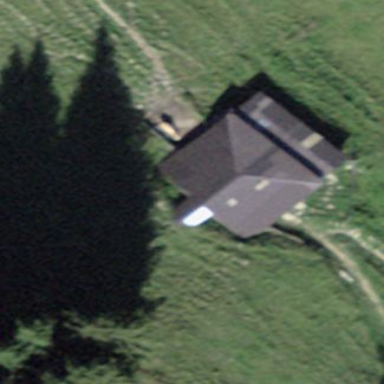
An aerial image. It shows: Cabin.